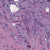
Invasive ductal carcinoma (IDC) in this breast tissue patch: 0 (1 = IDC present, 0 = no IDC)